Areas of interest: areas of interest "Hezheng Industrial Wharf"
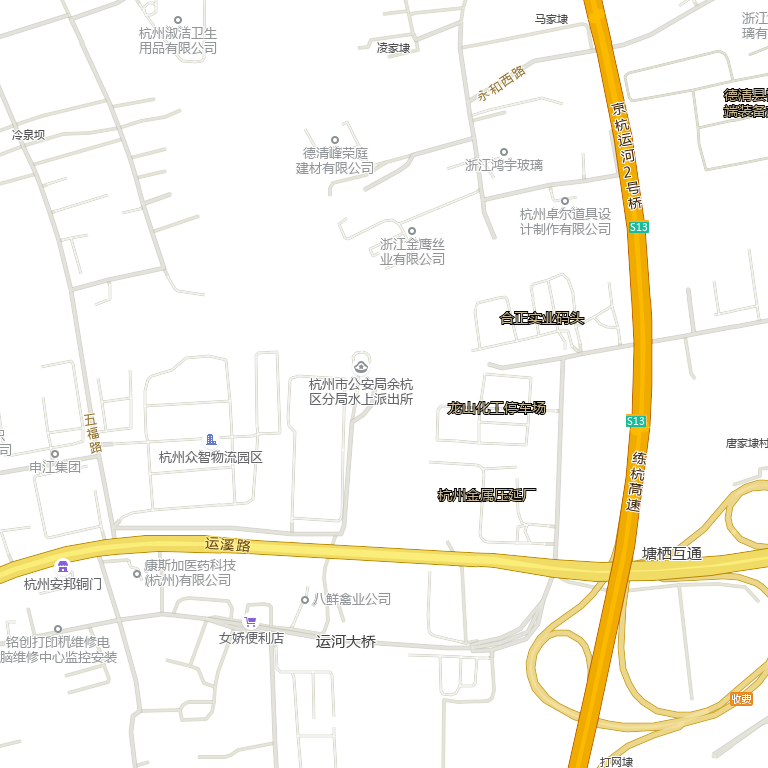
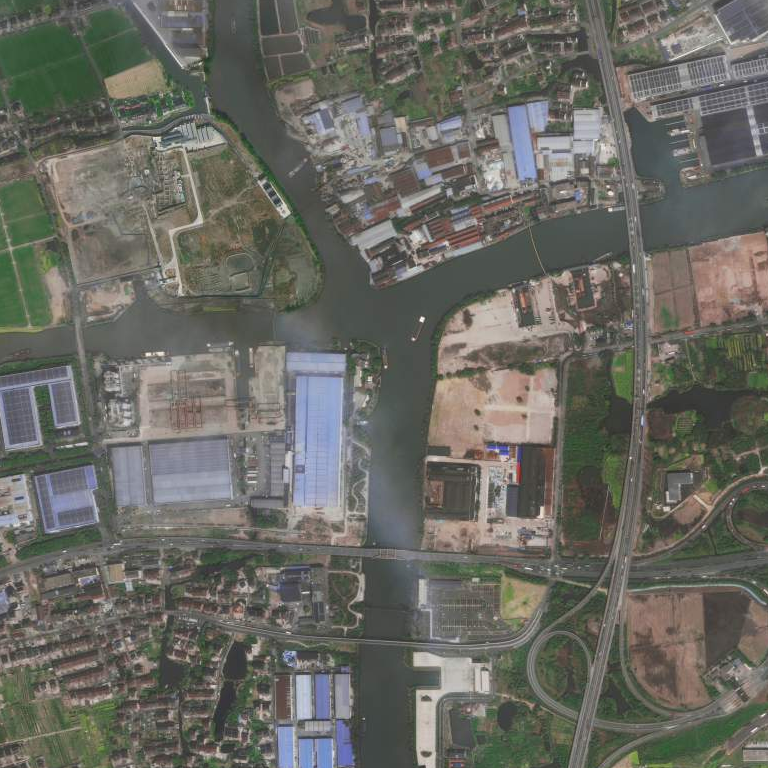